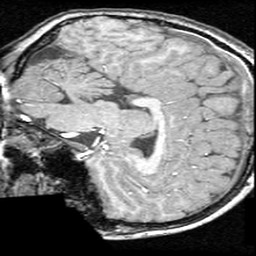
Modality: T1w
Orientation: sagittal
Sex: male
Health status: ill
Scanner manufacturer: ge
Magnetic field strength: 1.5 T
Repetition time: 21 s
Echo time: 0.008 s